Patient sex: F
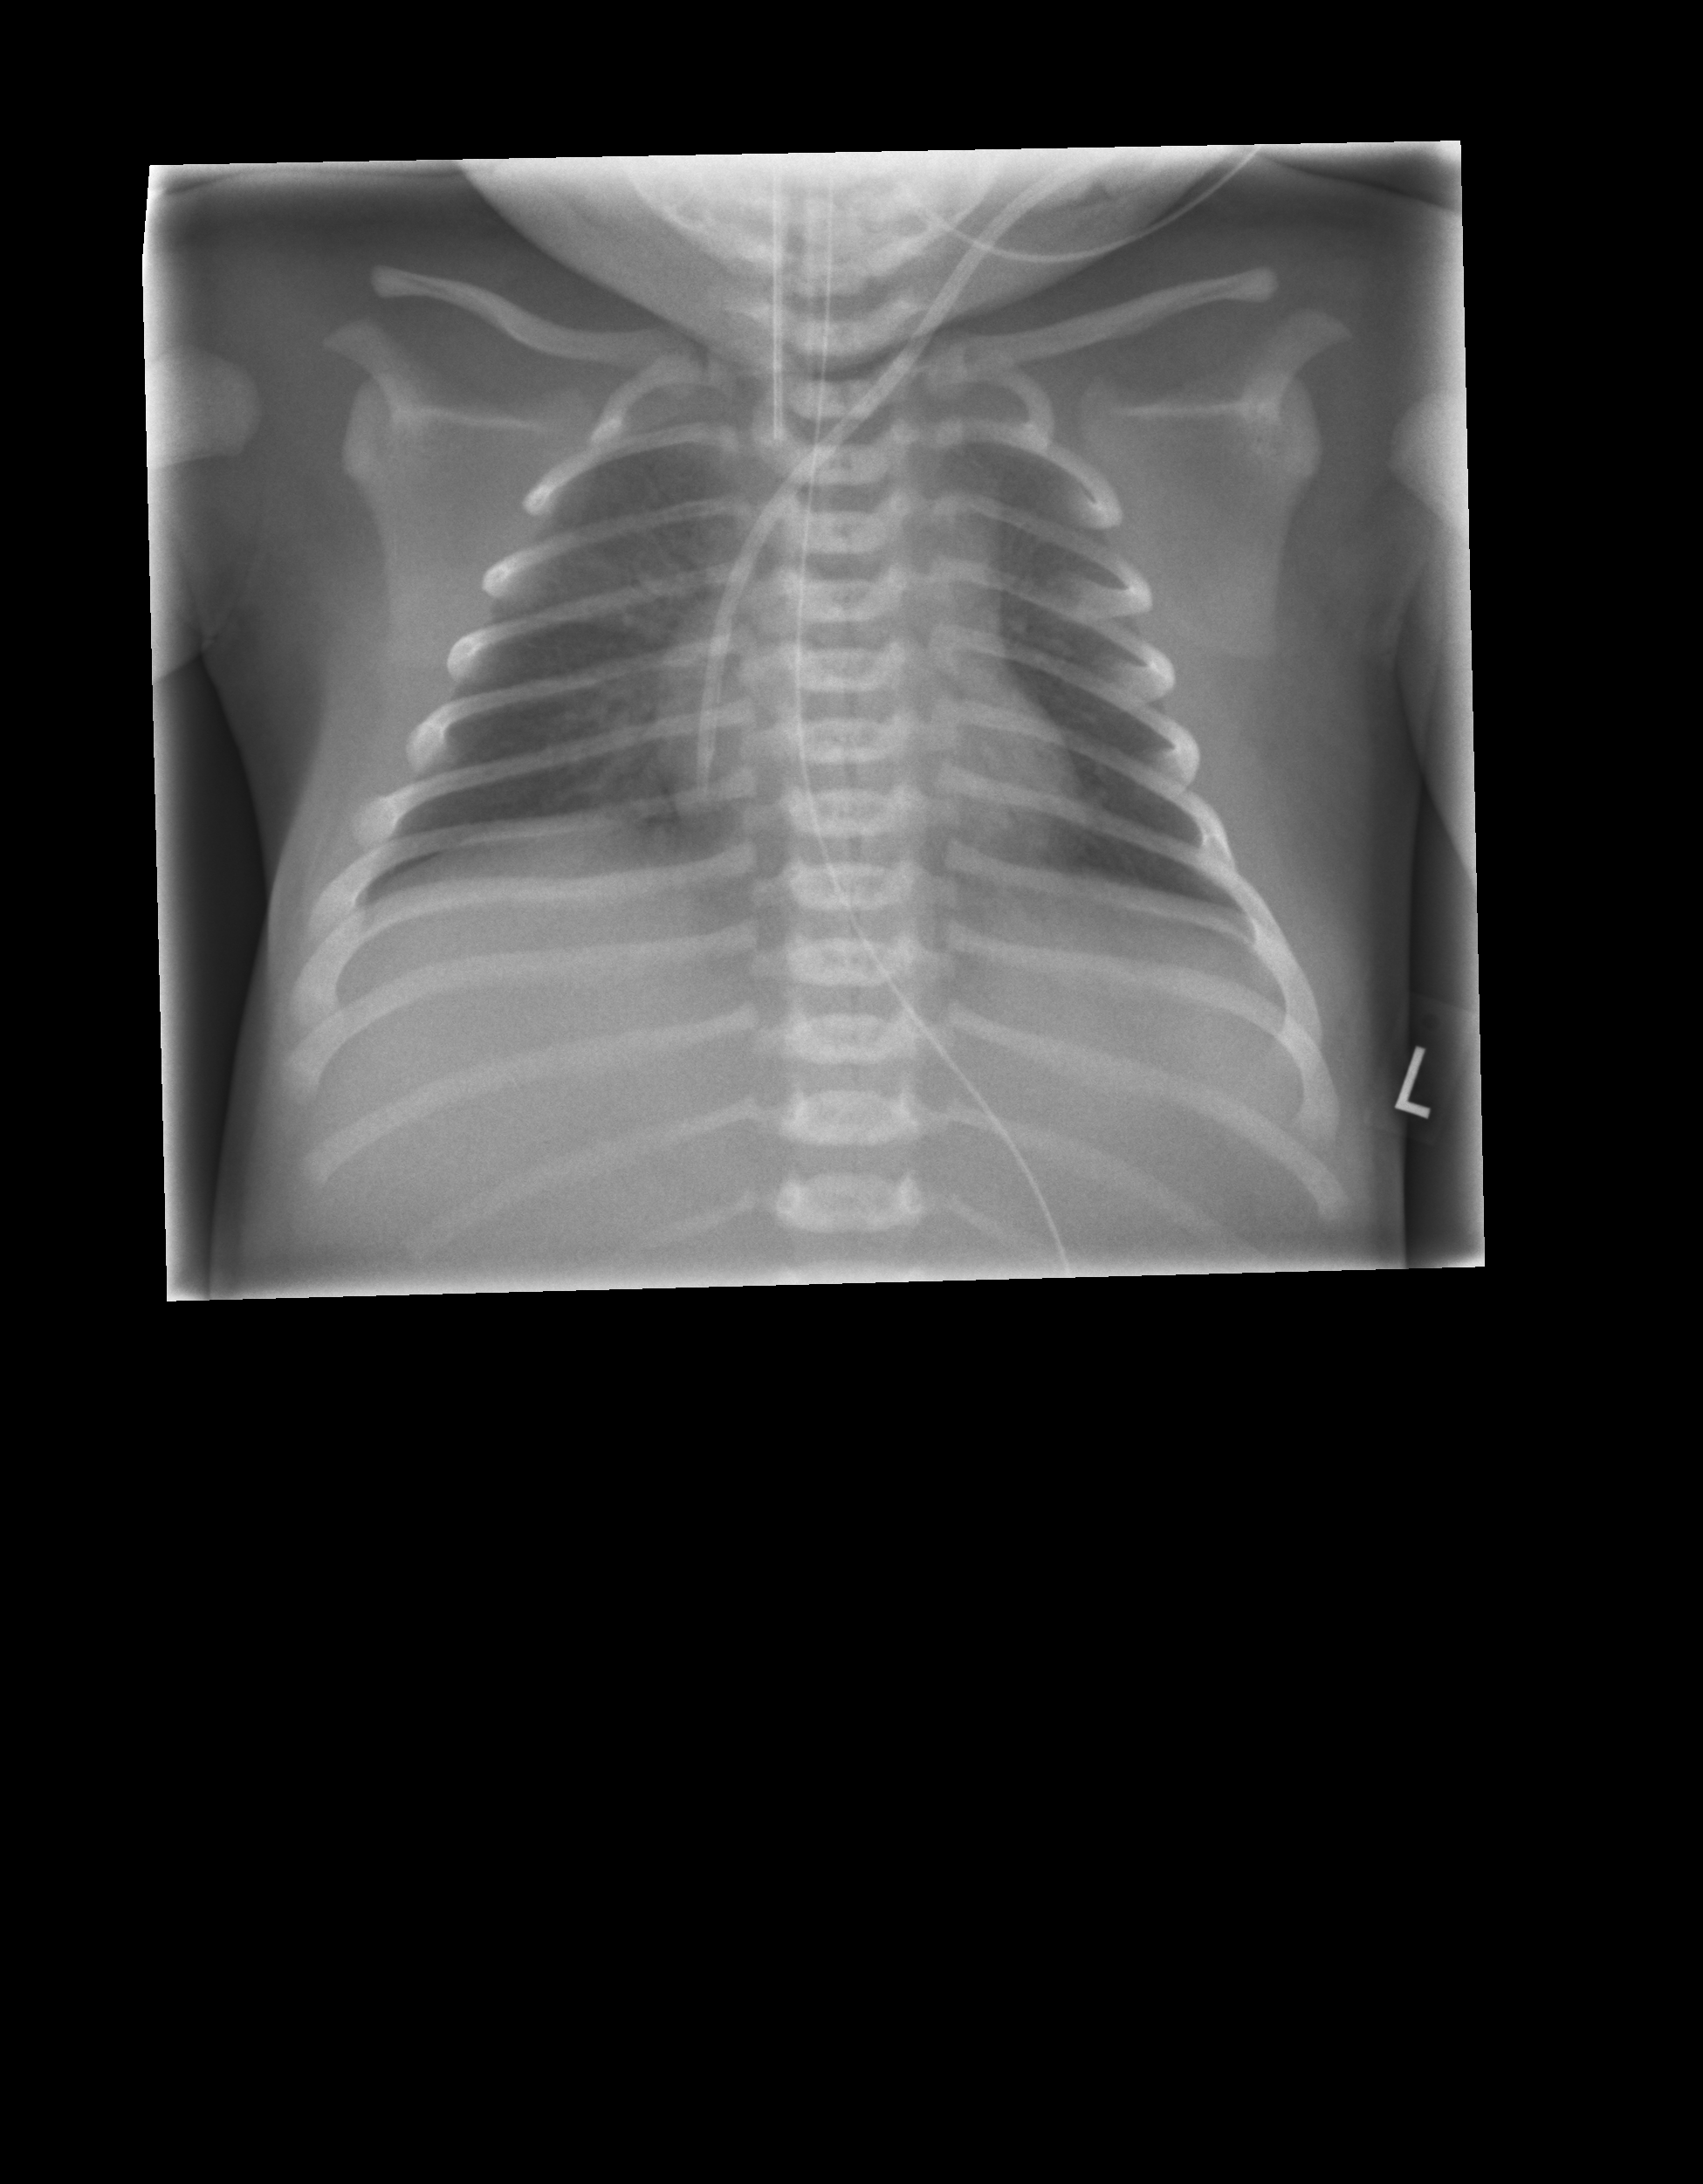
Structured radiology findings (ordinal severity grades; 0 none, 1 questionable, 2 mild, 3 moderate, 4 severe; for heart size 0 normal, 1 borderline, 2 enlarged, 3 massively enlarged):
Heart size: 0
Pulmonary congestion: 0
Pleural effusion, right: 0
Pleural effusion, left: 0
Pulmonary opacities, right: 2
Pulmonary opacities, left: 2
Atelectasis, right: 0
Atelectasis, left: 0